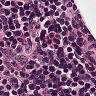
Metastatic tissue present: no